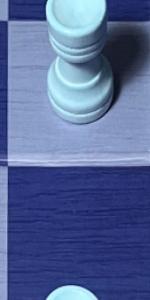
Label: Empty